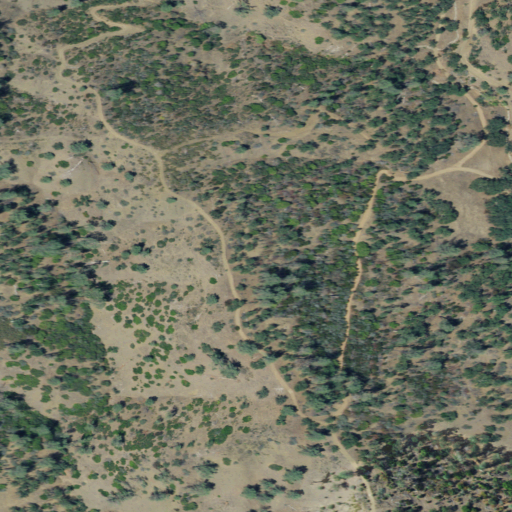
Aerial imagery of ridge(s) in California named Cat Ridge containing shrub, open development, and low intensity development